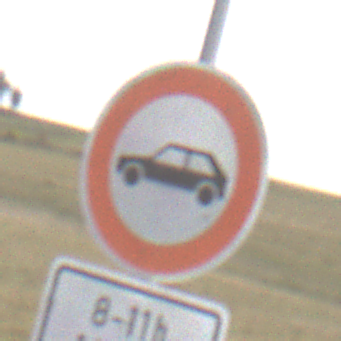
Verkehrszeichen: VerbotPersonenkraftwagen
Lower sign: ZeitangabenOhneBeschraenkungAufWochentage2
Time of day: Midday
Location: Outdoor (Nature)
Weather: PartlyCloudy
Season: NotSpecified
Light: Natural